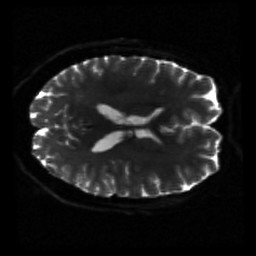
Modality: sbref
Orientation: axial
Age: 47
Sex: female
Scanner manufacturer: siemens
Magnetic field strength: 3 T
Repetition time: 3.23 s
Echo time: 0.0892 s